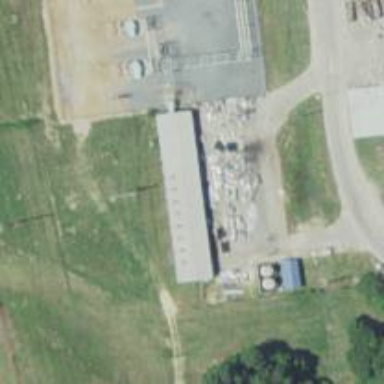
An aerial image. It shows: Generator is pictured.